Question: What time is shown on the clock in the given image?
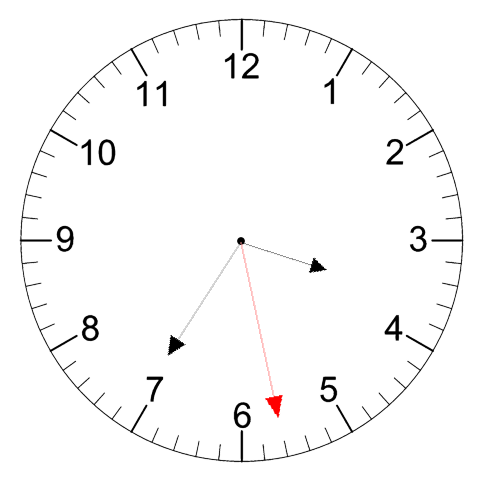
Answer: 03:35:28